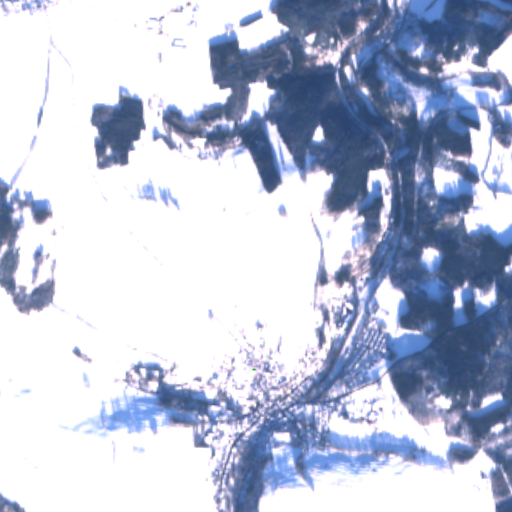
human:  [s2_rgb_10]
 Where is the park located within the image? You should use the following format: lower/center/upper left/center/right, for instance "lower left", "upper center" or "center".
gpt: The park is located in the lower right of the image.
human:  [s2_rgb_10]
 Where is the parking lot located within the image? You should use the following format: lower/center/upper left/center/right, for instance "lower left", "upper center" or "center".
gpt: The parking lot is located in the lower right of the image.
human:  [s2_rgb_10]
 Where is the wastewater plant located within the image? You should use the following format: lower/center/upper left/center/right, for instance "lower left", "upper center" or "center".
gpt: The wastewater plant is located in the center right of the image.
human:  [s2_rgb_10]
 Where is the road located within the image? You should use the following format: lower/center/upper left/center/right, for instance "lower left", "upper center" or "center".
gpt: There is no road in the image.